Field crop: maize
Growth stage: 2
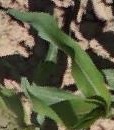
Species: maize